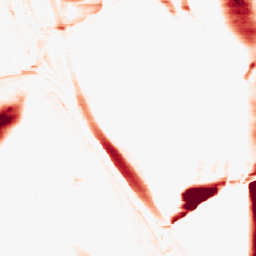
Category: morphological
Decomposition family: morphological_rect
Decomposition parameters: operation: opening
width: 50
height: 3
Upsampling method: nearest
Upsampling parameters: scale: 2
Upsampling scale: 2